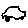
Label: car